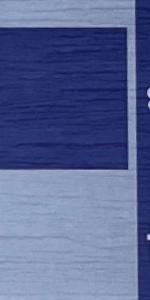
Label: Empty